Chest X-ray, AP view. Patient: 59 years old, sex F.
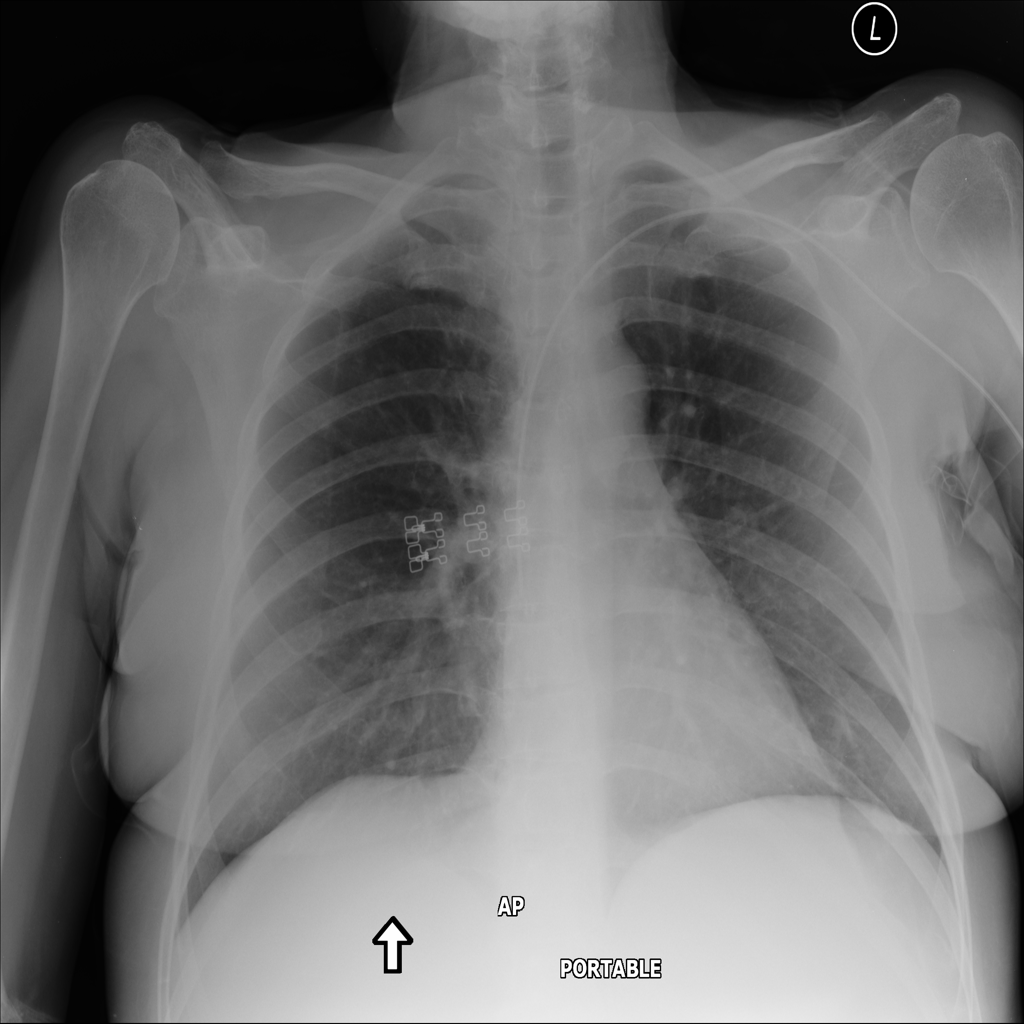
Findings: No Finding